Interaction volume radius: 5 \u00c5
Interaction volume height: 15 \u00c5
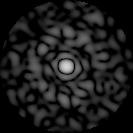
Disorder parameter: 0.8659